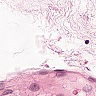
Metastatic tissue present: no